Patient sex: F
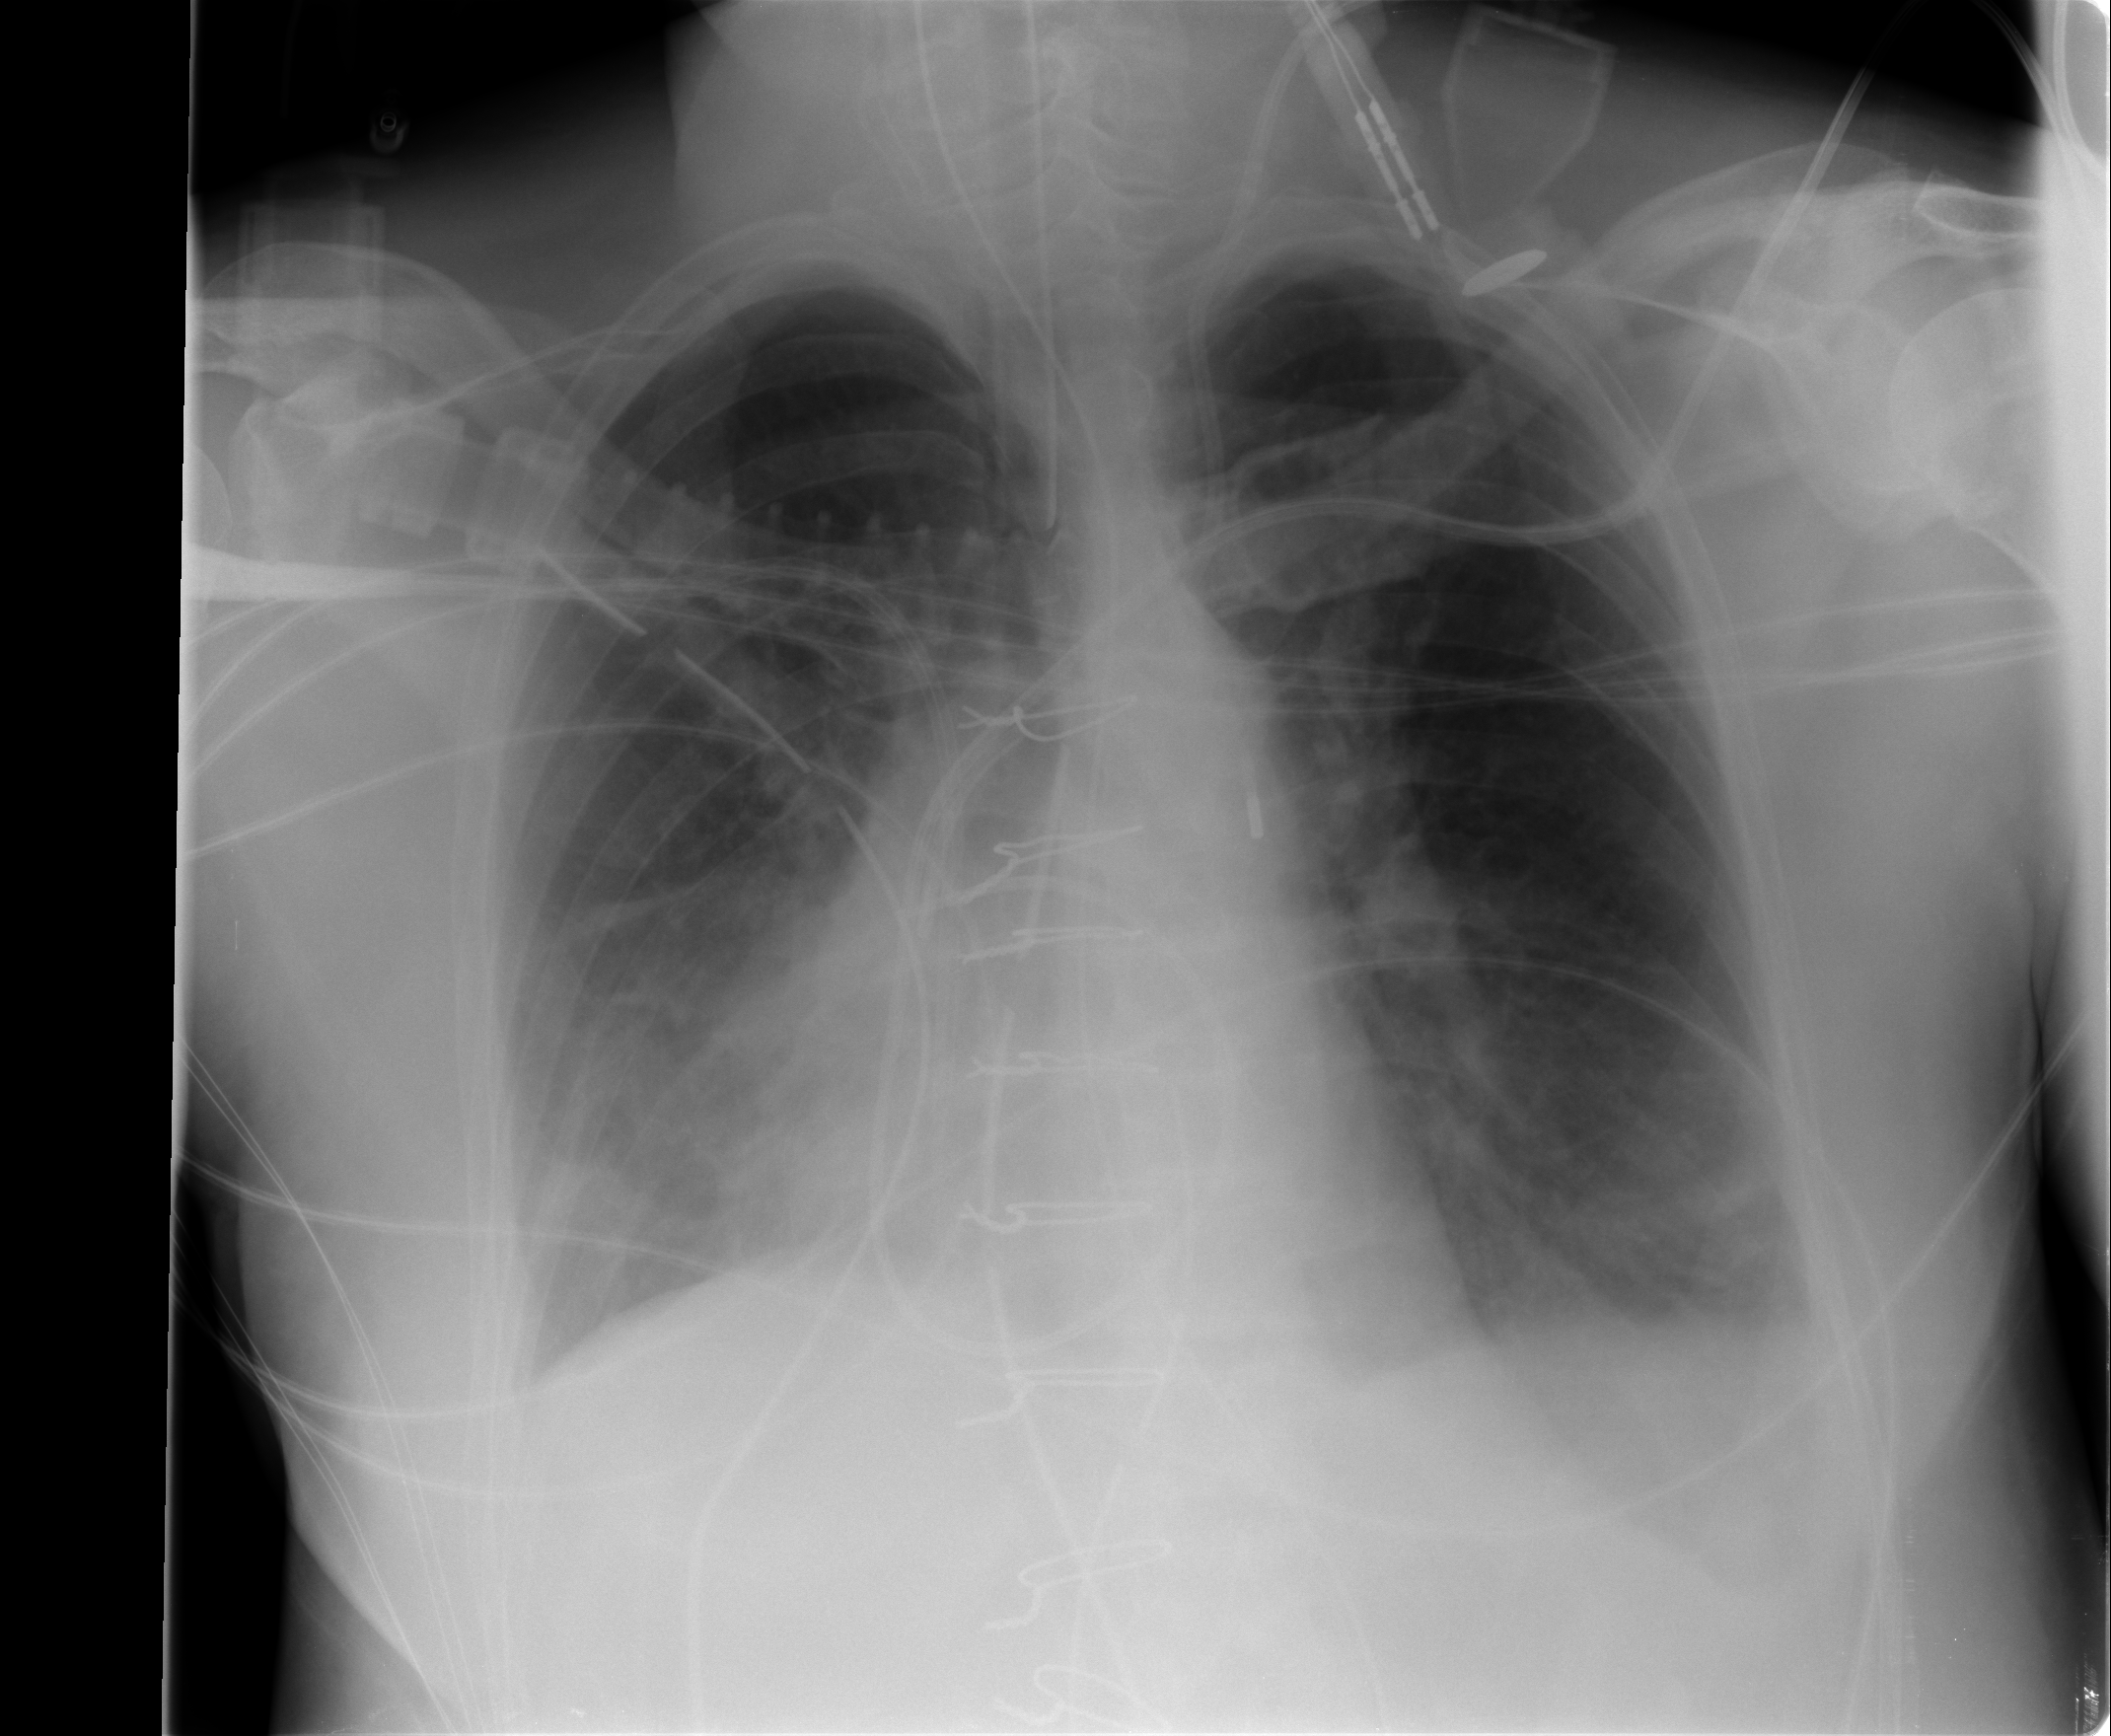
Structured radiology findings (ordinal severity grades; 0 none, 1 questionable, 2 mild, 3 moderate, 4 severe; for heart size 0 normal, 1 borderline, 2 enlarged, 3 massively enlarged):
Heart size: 0
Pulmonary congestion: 0
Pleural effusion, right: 1
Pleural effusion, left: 1
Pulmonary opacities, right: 0
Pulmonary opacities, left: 0
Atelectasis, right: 2
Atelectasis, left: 1